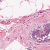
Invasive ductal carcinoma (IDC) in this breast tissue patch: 0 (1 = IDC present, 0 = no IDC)